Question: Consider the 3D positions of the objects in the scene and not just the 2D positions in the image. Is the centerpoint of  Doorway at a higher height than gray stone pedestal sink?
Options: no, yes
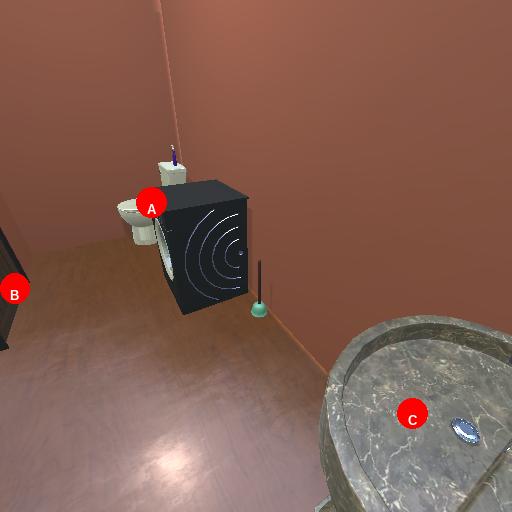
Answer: no